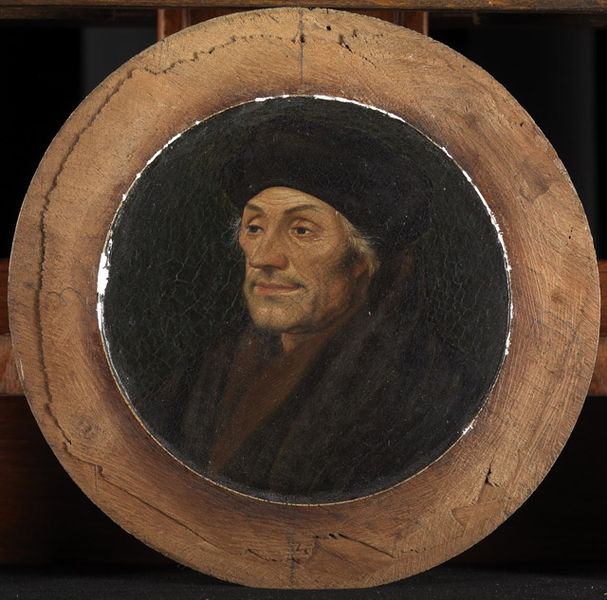
Titel: Erasmus von Rotterdam
Künstler: Hans d. J. Holbein (Kopie)
Standort: Karlsruhe
Institution: Staatliche Kunsthalle Karlsruhe
Schlagwörter: hat, oil, red, white, black, dark, face, gray, grey, hair, nose, old, painting, portrait, mirror, oil painting, brown, wooden, wood, man, ear, head, orange, baroque, eyes, suit, light, bust, frame, color, chin, coat, fur, mouth, scarf, wrinkles, beard, old man, glass, smile, smiling, cloak, neck, art, ears, circle, eye, lips, whiskers, shade, shadows, canvas, paint, cheek, eyebrows, hanging, lapel, plate, forehead, round, potrait, pointed, mount, framed, log, three-quarter, brows, older, white hair, circular, beret, merchant, period, grain, wrinkled, lifted, portrair, chipped, wod, cracked, hobo, cleft, black hat, tam, wood frane, wood frame, face medieval nose chin, cap hat, unshaven, mustage, burger, 접시, 유화, 동그라미, 할아버지, 턱보조개, 모자, 할배, 아저씨, 한복같은옷, 어두운배경, 은접시같은데, 배경이 갈라짐, 뒤의접시는 나무접시, 온화한표정, 눈두덩이가 짙으시네, solor